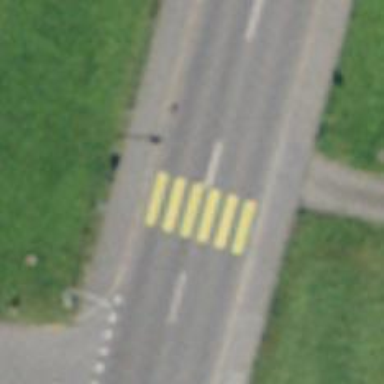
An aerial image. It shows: Zebra crossing on the road.